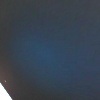
Label: space